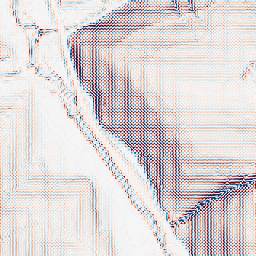
Category: wavelet
Decomposition family: wavelet_dwt
Decomposition parameters: wavelet: haar
level: 2
Upsampling method: bilinear
Upsampling parameters: scale: 8
Upsampling scale: 8